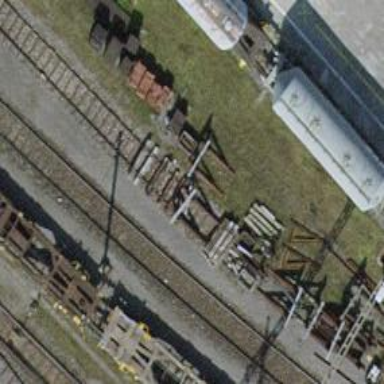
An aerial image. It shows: Railway buffer stop.